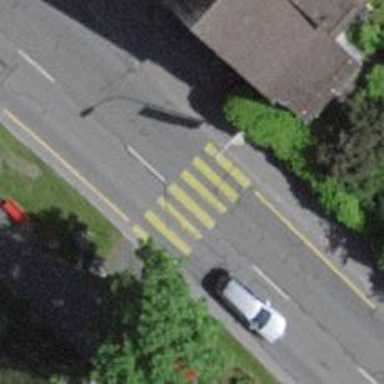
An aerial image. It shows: Uncontrolled crossing on the road.